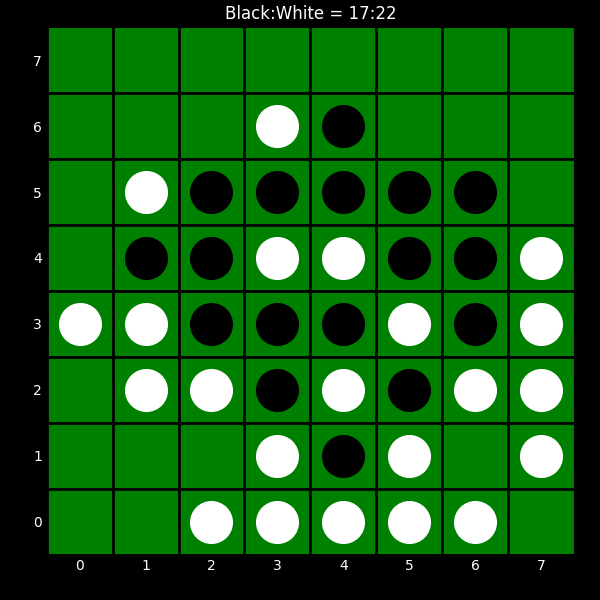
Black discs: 17
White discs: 22